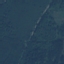
Land use / land cover: Forest